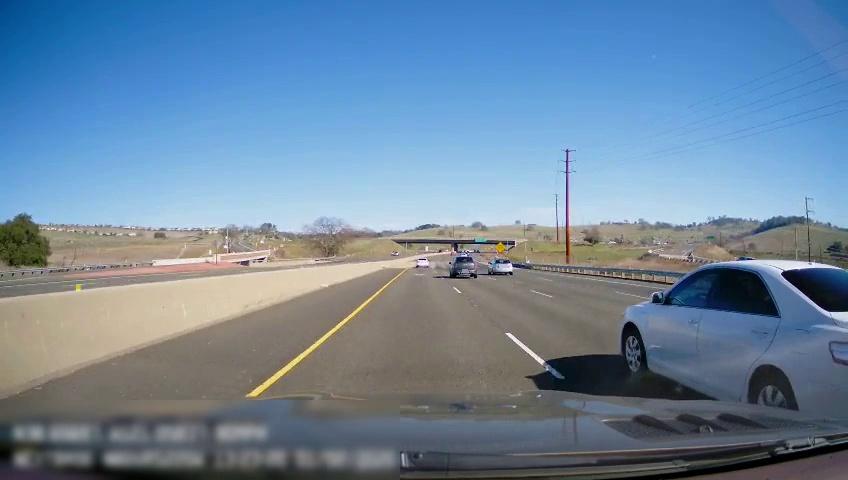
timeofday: Day
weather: Sunny
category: Drivable Space
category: Drivable Space
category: Vehicles | Car
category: Vehicles | Car
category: Vehicles | Car
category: Vehicles | SUV
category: Vehicles | SUV
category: Lanes | Current Lane
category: Lanes | Current Lane
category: Lanes | Alternate Lane
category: Lanes | Alternate Lane
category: Lanes | Alternate Lane
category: Lanes | Opposite Lane
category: Lanes | Opposite Lane
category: Traffic | Signs